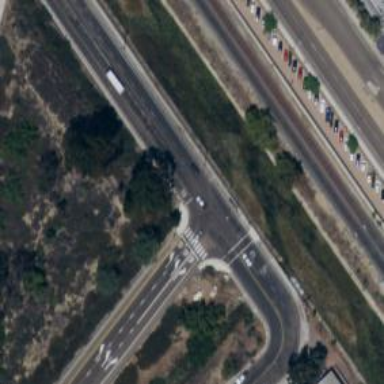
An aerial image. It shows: Stop road.